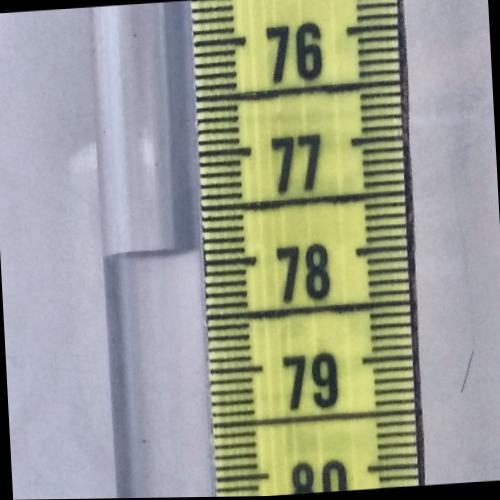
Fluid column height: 77.9 cm